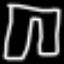
Label: pants